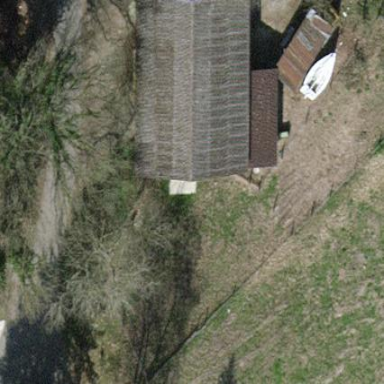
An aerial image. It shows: Farm auxiliary building with gabled roof.